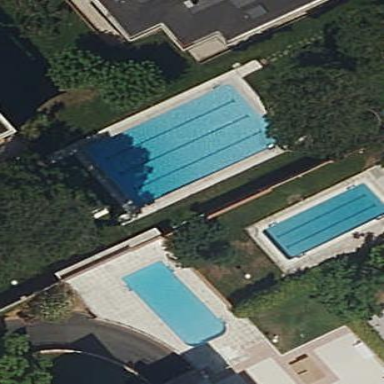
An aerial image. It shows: Swimming pool located in leisure land.